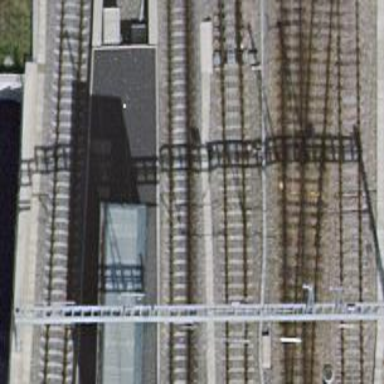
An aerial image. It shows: Single-track electrified railway yard with contact line electrification.